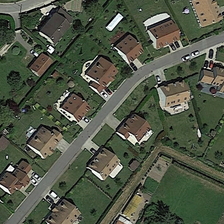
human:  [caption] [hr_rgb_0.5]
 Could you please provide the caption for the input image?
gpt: some buildings and green trees are in an industrial area .

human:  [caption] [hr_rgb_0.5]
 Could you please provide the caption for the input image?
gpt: some buildings and green trees are in an industrial area .

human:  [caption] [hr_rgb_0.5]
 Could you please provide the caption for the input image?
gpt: some buildings and green trees are in an industrial area .

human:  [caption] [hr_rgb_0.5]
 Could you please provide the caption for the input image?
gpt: some buildings and green trees are in an industrial area .

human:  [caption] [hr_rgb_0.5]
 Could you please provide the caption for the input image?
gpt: some buildings and green trees are in an industrial area .